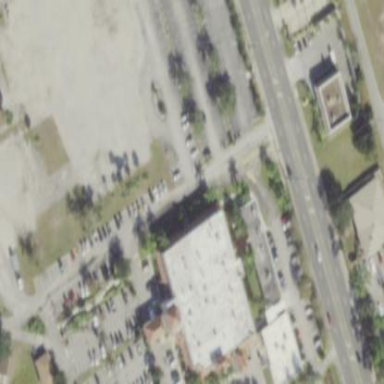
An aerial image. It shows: Clinic building offering healthcare services.